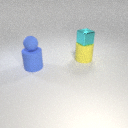
large blue rubber cylinder to the left of large yellow rubber cylinder